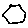
Label: hexagon